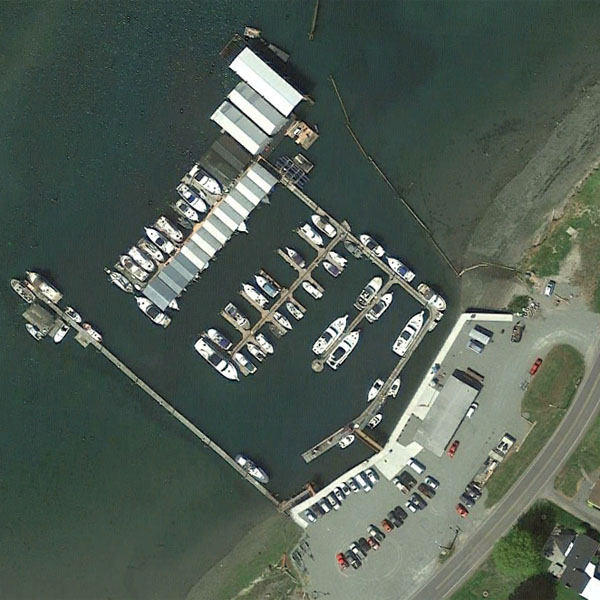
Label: Port